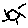
Label: sun